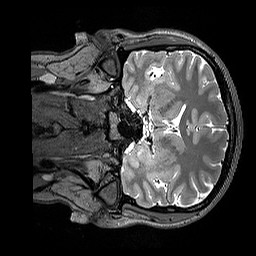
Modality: T2w
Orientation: coronal
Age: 22
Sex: female
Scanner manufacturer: siemens
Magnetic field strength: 3 T
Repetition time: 3.2 s
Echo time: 0.408 s